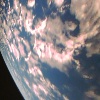
Label: cloud